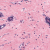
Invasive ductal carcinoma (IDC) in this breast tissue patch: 0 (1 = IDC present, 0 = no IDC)